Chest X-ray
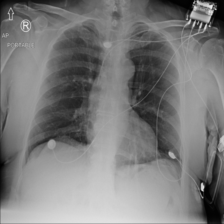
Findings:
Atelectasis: negative
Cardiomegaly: negative
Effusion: negative
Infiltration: negative
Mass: negative
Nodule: negative
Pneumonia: negative
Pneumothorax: negative
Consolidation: negative
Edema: negative
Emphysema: negative
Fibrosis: negative
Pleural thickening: negative
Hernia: negative